Question: I can't just seem to figure it out. I am trying to draw a segmented circle (what looks like circle inside a circle). However I want the segments to have specific colors and to be transparent inside the smaller circle. Preferably , I would like to make the color of the segmented lines different than the circle

Here are the solutions I had in mind:
1- Draw arc with fill color for the bigger circle and draw a circle for the small circle. 2 problems with this. First one is that the inner circle area is no longer transparent as it takes the color from the bigger one. Second problem is that the segmentation lines of the outer circle is going all the way to the center (not only to the inner circle perimeter)
2) Draw arcs for the bigger outer circle and draw circle for the inner circle. Set it to be color filled but don't show strokes. Then draw another outer circle on top with no fill just to show strokes. And then draw lines between the inner and outer circle using the calculations ( angle and radius) to determine where the lines are... Very convoluted solution, there has to be another way. Even with this solution, still have problem with the color showing in the center but maybe playing with gradient can help.
I read so much on SO but I couldn't figure the right answer as many answers would remove the control of circle parameters
HEELP!!!
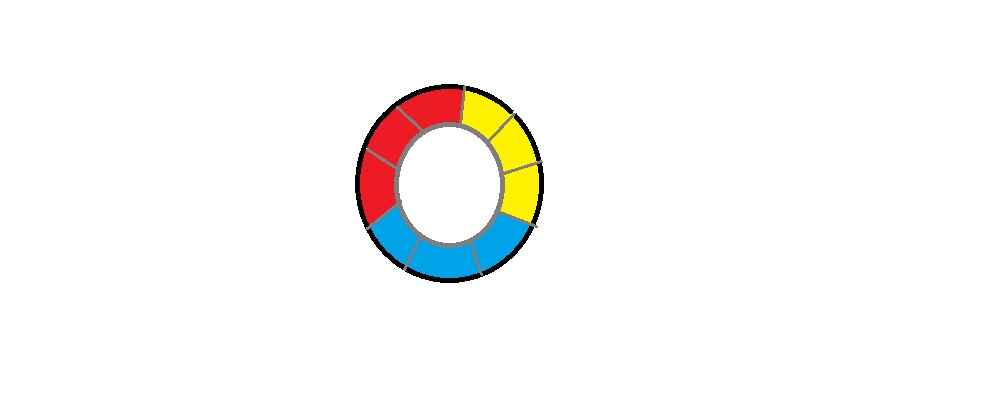
Answer: '''
@Override
public void draw(Canvas canvas) {
float size = Math.min(getWidth(),getHeight());
paint.setStrokeWidth(size/4);
paint.setStyle(Paint.Style.STROKE);
final RectF oval = new RectF(0, 0, getWidth(), getHeight());
oval.inset(size/8,size/8);
paint.setColor(Color.RED);
Path redPath = new Path();
redPath.arcTo(oval, 0, 120, true);
canvas.drawPath(redPath, paint);
paint.setColor(Color.GREEN);
Path greenPath = new Path();
greenPath.arcTo(oval, 120, 120, true);
canvas.drawPath(greenPath, paint);
paint.setColor(Color.BLUE);
Path bluePath = new Path();
bluePath.arcTo(oval, 240, 120, true);
canvas.drawPath(bluePath, paint);
paint.setStrokeWidth(2);
paint.setColor(0xff000000);
canvas.save();
for(int i=0;i<360;i+=40){
canvas.rotate(40,size/2,size/2);
canvas.drawLine(size*3/4,size/2,size,size/2,paint);
}
canvas.restore();
final RectF ovalOuter = new RectF(0, 0, getWidth(), getHeight());
ovalOuter.inset(1,1);
canvas.drawOval(ovalOuter,paint);
final RectF ovalInner = new RectF(size/4, size/4, size*3/4,size*3/4);
canvas.drawOval(ovalInner,paint);
}
'''
I'm drawing arcs using the Path class and strokes. Style.STROKE gives arcs without filling. Stroke width is set to size/4 which is a quarter of the view. Half of that stroke width goes outside and the second half goes inside, like this:
xxxxxxxx outer border of the arc of width 5
xxxxxxxx
------------ stroke
xxxxxxxx
xxxxxxxx inner border of the arc
That's why I'm using insets - I need to offset the stroke a bit in order to fit it in the view. Without insets the arcs are cut by all four sides of the view.
And why canvas rotation? Because it's easier to rotate the canvas with built-in methods than calculate lines manually. Rotation uses trigonometric functions and quickly becomes quite complex, hard to read and error prone. Basically I'm rotating the paper and drawing straight lines.